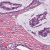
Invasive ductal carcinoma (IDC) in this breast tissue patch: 1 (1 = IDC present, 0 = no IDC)